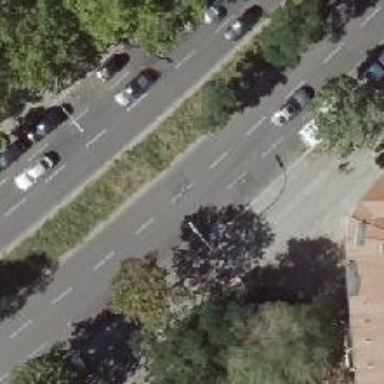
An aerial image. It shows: Sidewalk along the footway.